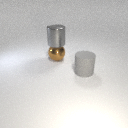
large gray rubber cylinder in front of large brown metal sphere